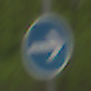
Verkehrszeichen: VorgeschriebeneFahrtrichtungHierRechts
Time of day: MorningAfternoon
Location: Outdoor (Nature)
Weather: Overcast
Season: NotSpecified
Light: Natural